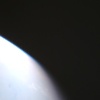
Label: space